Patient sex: M
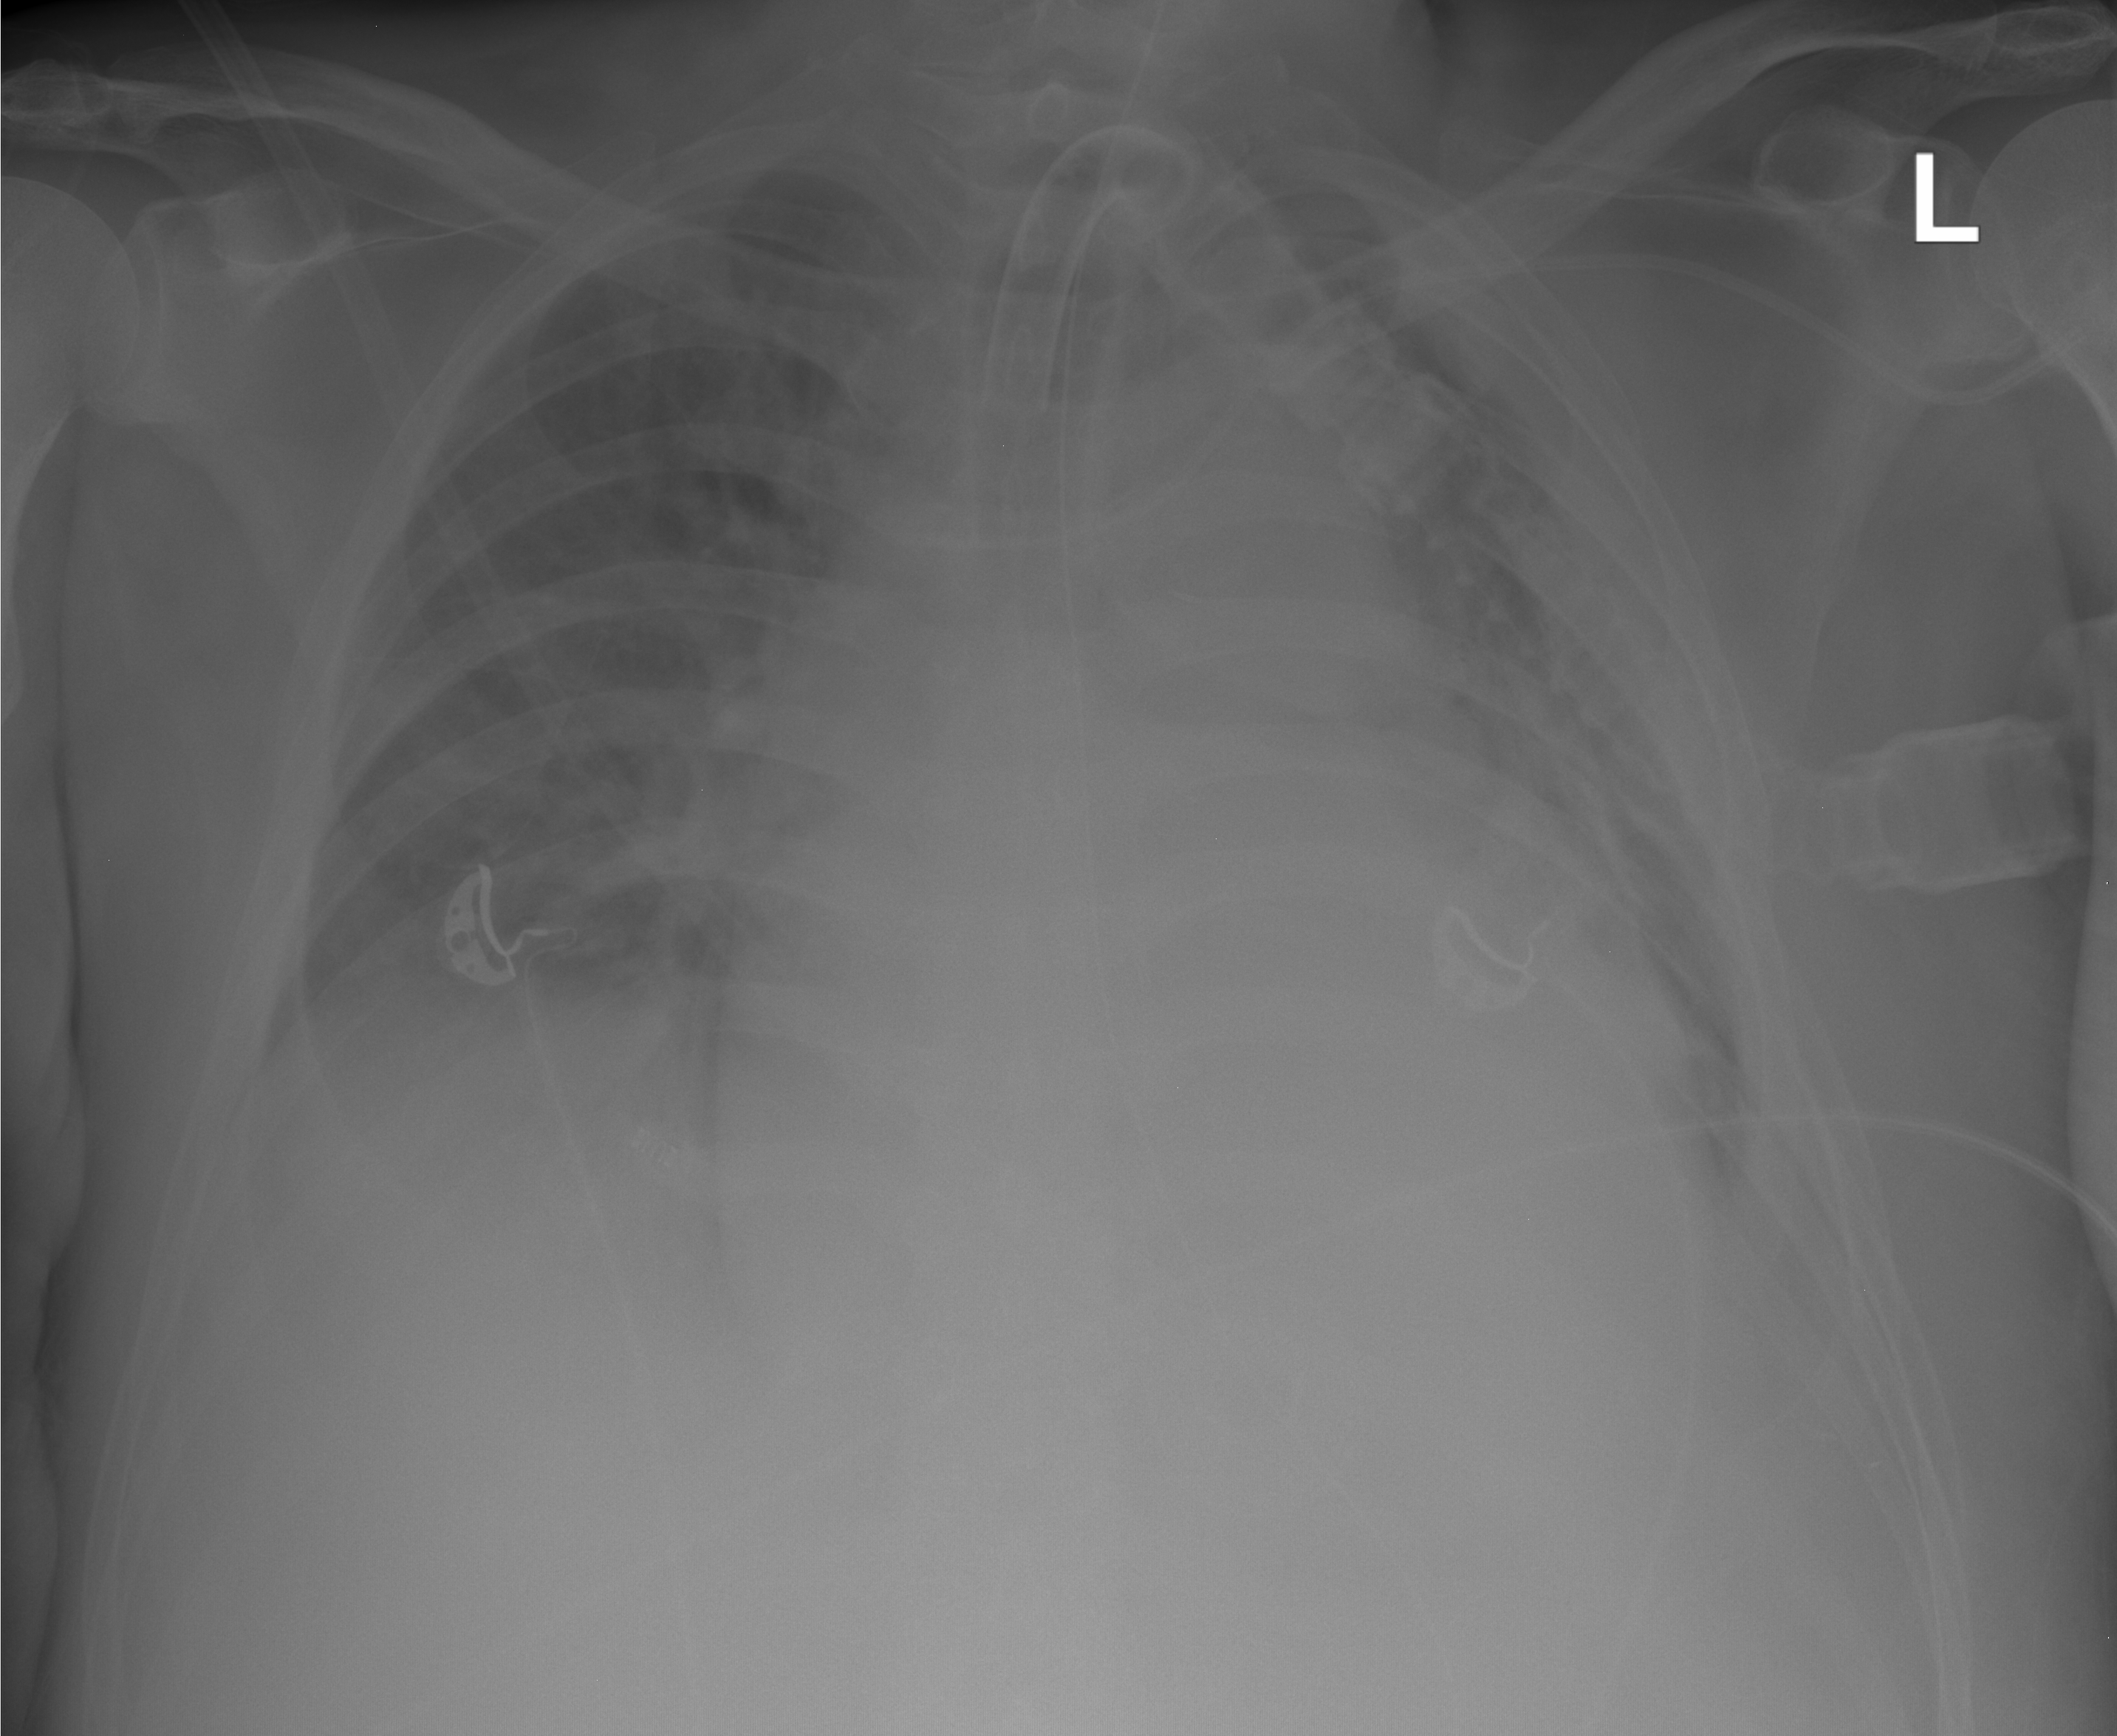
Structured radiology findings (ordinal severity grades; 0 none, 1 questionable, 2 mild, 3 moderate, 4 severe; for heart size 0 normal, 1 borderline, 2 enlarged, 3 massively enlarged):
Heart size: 3
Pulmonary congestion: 2
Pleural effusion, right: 2
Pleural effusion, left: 2
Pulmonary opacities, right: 2
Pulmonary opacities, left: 1
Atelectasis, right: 0
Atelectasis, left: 0